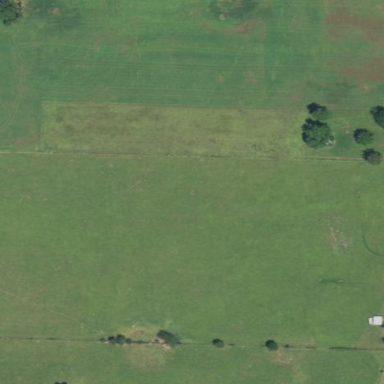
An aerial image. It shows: Pasture covered in meadow.